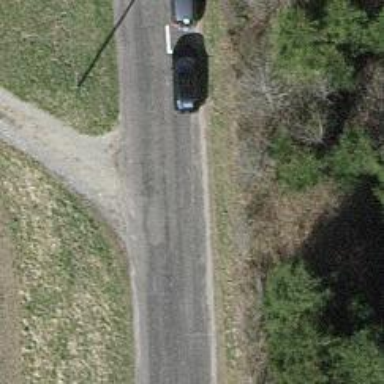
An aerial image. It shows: Unclassified road with asphalt surface.